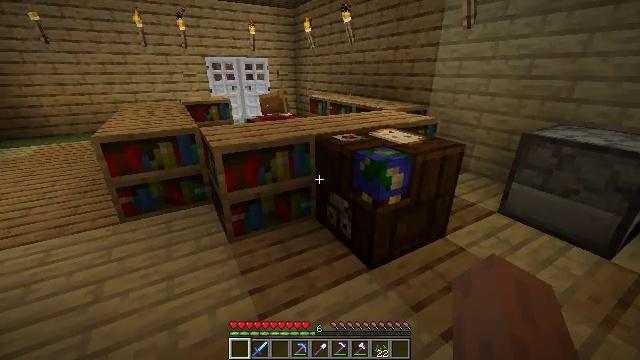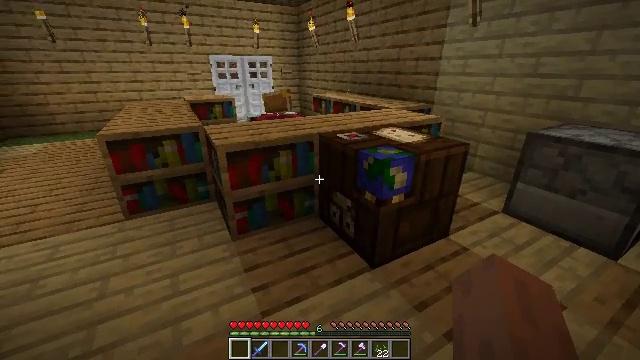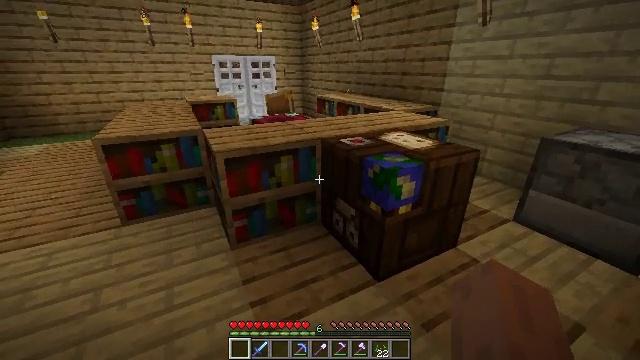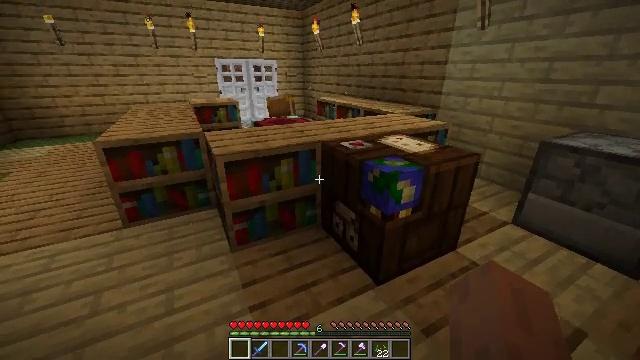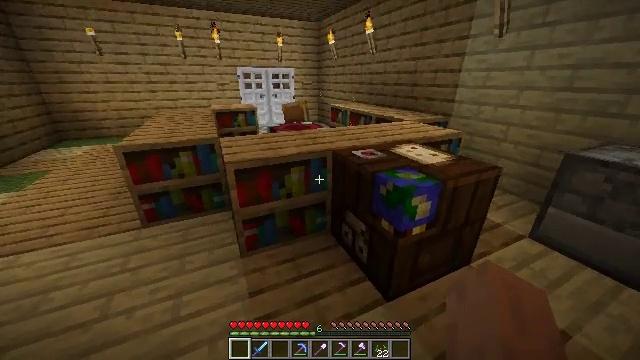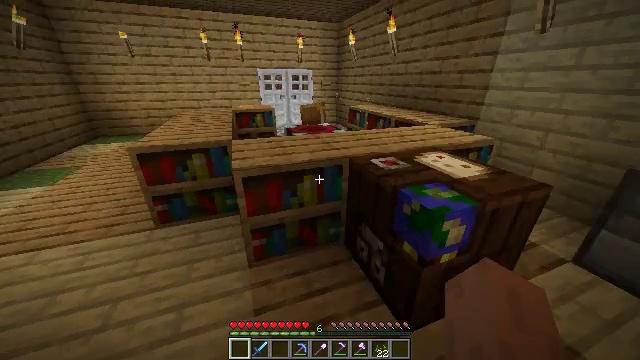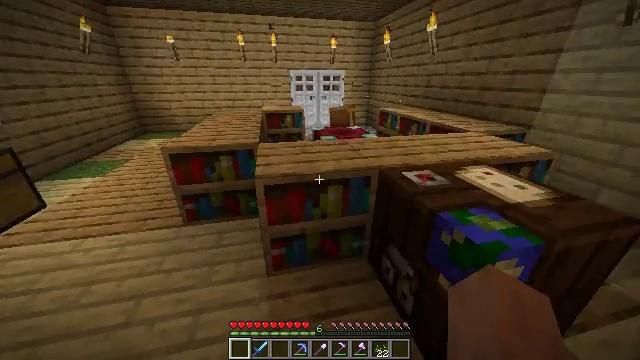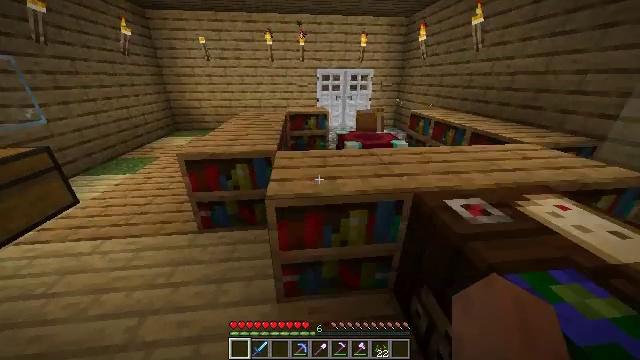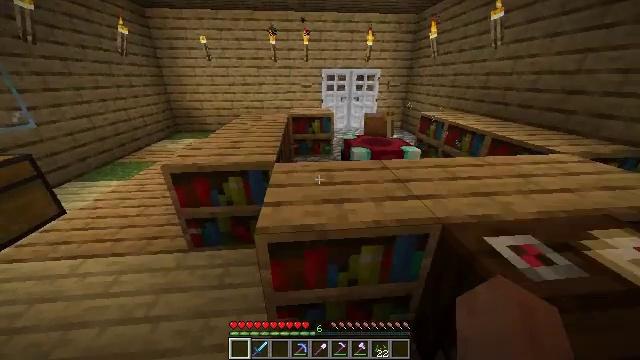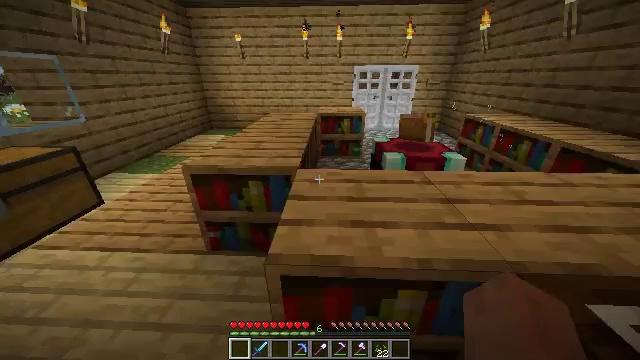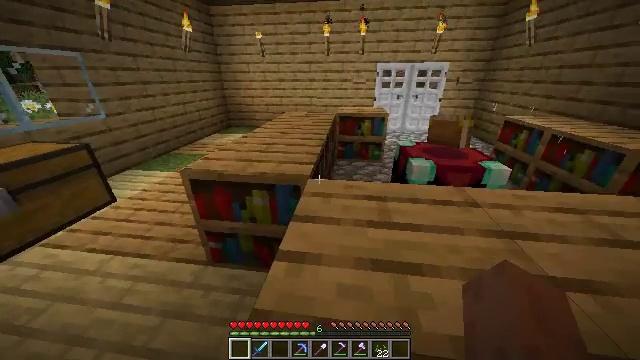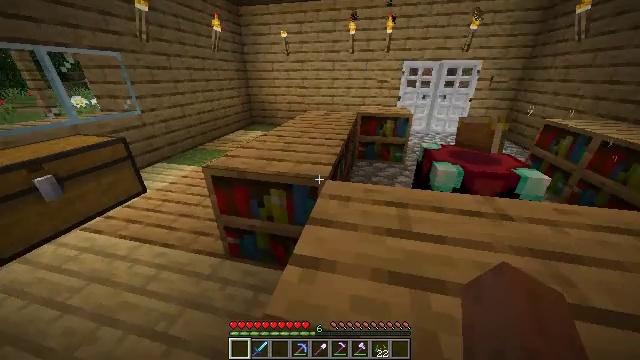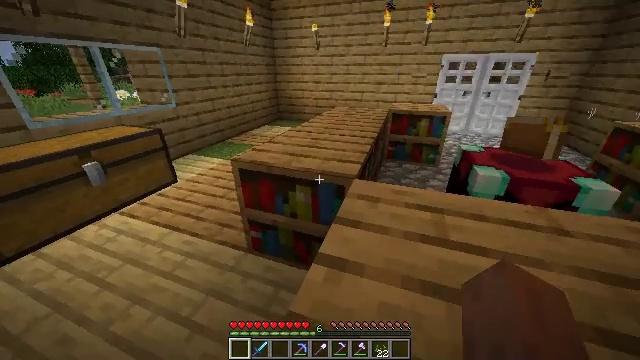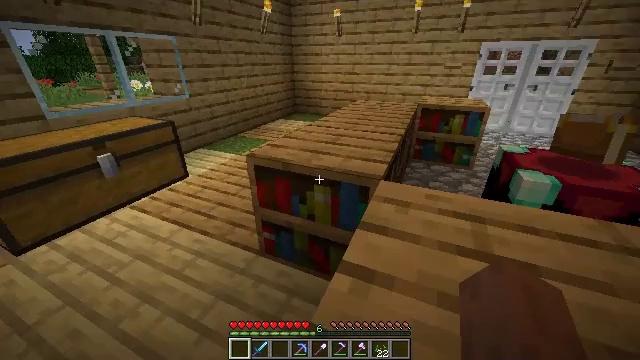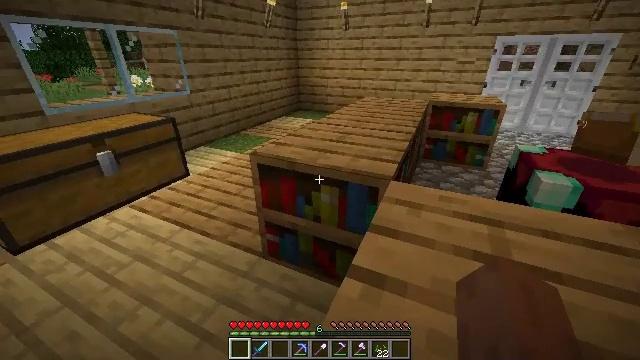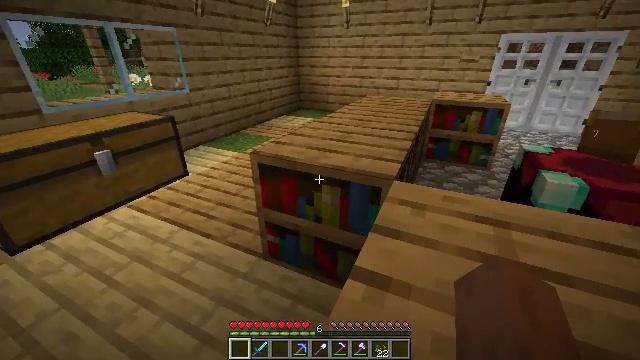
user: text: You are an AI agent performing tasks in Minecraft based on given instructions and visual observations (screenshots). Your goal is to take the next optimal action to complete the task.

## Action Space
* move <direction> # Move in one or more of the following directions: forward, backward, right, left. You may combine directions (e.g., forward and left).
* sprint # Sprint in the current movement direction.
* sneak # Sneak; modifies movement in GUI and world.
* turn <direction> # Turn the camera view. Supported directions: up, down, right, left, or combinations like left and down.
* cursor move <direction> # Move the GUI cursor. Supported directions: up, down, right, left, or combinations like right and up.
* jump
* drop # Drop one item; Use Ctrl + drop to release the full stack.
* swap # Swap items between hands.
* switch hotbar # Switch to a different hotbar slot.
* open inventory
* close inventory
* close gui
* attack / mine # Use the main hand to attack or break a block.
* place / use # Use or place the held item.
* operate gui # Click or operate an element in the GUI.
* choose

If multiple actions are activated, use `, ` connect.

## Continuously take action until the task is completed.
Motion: motion action
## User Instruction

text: Get the cartography table into your inventory.
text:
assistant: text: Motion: sprint
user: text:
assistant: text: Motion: move forward, sprint
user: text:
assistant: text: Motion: move forward, sprint
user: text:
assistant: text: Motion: move forward, sprint, turn left
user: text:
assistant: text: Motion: move forward, sprint, turn left
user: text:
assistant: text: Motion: move forward, sprint, turn left
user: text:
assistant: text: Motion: move forward, sprint, turn left
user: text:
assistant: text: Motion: move forward, sprint, turn left
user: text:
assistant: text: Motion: move forward, sprint, turn left
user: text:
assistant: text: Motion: move forward, sprint, turn left
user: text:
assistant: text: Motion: move forward, sprint, turn left
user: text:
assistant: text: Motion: move forward, sprint, turn left
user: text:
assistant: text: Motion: turn left
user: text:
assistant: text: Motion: turn left
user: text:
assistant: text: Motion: no_op
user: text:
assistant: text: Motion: no_op
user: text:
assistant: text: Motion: no_op
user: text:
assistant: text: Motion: no_op
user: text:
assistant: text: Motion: no_op
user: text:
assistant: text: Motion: no_op
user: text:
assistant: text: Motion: no_op
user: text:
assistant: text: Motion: no_op
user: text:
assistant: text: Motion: no_op
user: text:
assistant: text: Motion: turn right
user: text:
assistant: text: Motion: turn right
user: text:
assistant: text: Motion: turn right and up
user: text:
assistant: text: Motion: turn right and up
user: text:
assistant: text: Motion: turn right and up
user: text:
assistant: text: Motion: turn right and up
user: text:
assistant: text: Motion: no_op